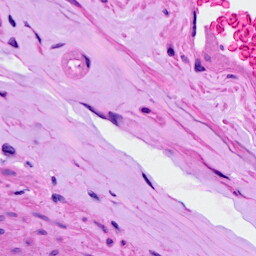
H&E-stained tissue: Ovarian